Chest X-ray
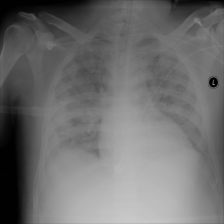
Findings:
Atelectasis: negative
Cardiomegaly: negative
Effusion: negative
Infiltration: negative
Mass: negative
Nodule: negative
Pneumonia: negative
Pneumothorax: negative
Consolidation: negative
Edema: negative
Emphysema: negative
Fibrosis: negative
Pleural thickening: negative
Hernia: negative